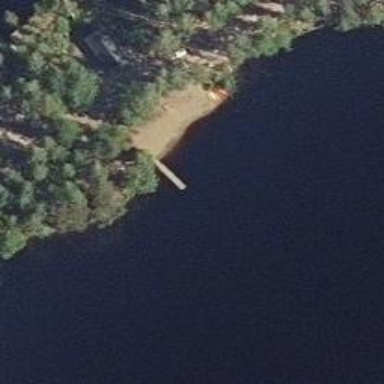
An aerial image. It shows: Man-made pier.